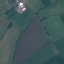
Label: Pasture